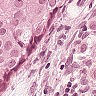
Metastatic tissue present: yes